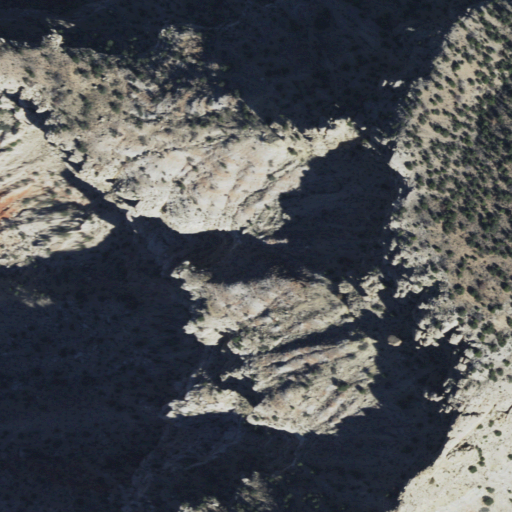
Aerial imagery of cliff(s) in Arizona named Montezuma Point containing shrub, barren land, and evergreen forest